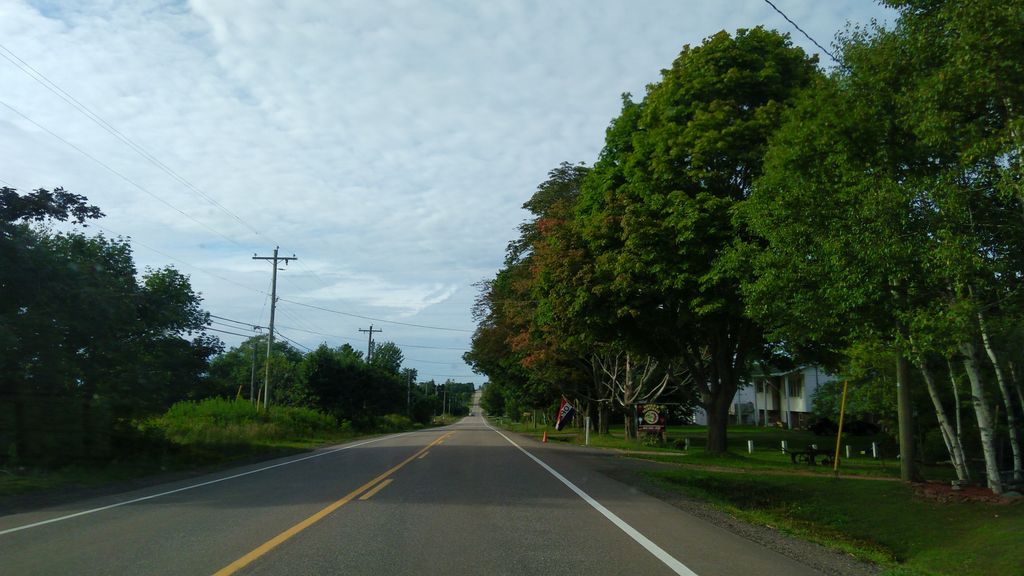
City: charlottetown